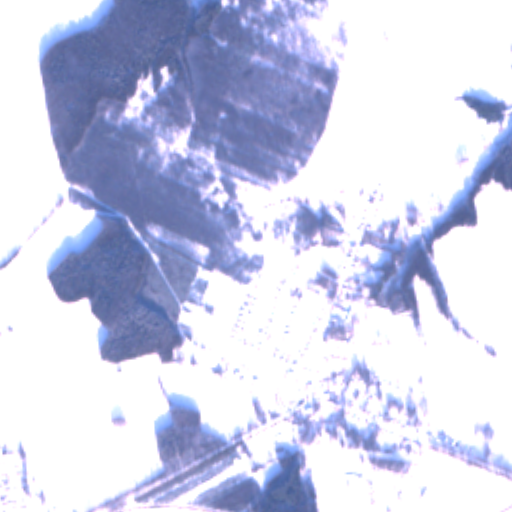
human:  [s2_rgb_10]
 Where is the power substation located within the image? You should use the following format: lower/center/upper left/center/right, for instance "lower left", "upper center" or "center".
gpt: The power substation is located in the lower center of the image.
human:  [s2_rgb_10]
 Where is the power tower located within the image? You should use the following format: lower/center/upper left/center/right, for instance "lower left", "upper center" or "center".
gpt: The power tower is located in the lower right of the image.
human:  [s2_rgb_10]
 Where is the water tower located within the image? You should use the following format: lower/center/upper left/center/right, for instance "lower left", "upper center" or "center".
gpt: The water tower is located in the lower center of the image.
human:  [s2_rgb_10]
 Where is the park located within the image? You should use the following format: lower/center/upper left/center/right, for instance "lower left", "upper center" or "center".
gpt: There is no park in the image.